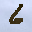
Label: 6